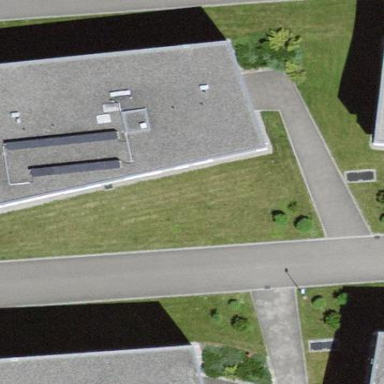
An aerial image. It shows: Residential building.